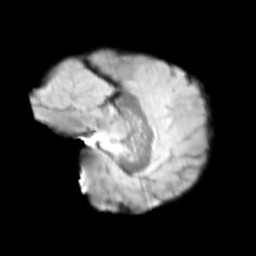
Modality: T2w
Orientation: sagittal
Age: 11
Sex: male
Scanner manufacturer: siemens
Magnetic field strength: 3 T
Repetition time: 3.8 s
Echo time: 0.07 s